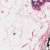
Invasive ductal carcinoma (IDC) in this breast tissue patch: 0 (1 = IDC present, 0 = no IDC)